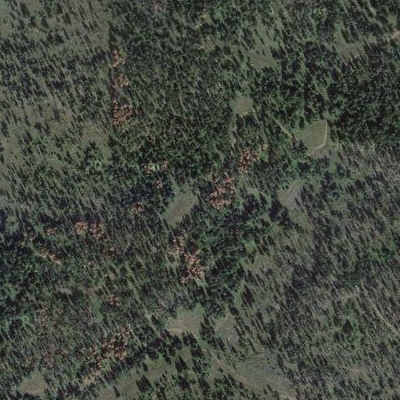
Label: Forest